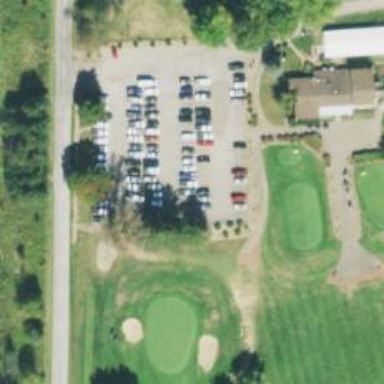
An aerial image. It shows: Footway that serves as golf path.